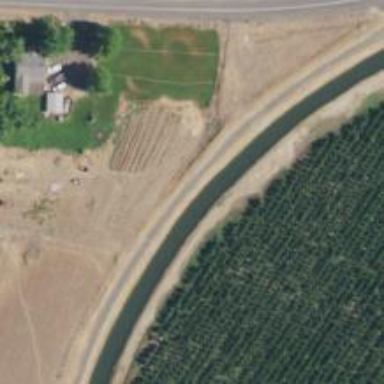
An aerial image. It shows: Canal used for irrigation.